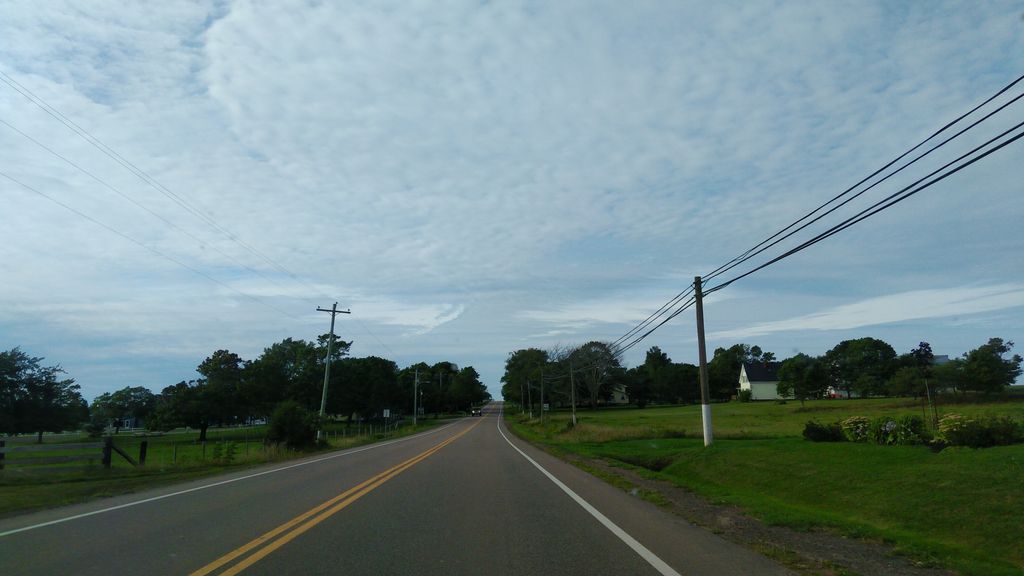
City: charlottetown